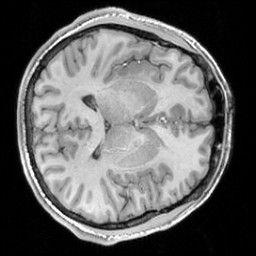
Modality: T1w
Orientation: axial
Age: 20
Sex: male
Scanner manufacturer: siemens
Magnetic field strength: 3 T
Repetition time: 1.63 s
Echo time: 0.00311 s